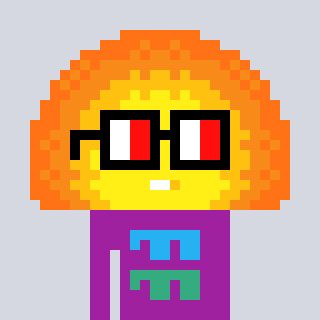
a pixel art character with square glasses with black frames and red eyes, a sunset-shaped head and a magenta-colored body on a cool background